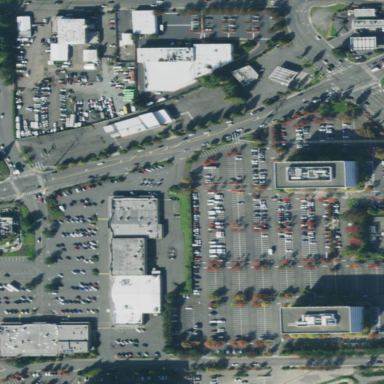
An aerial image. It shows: Commercial area.